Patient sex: M
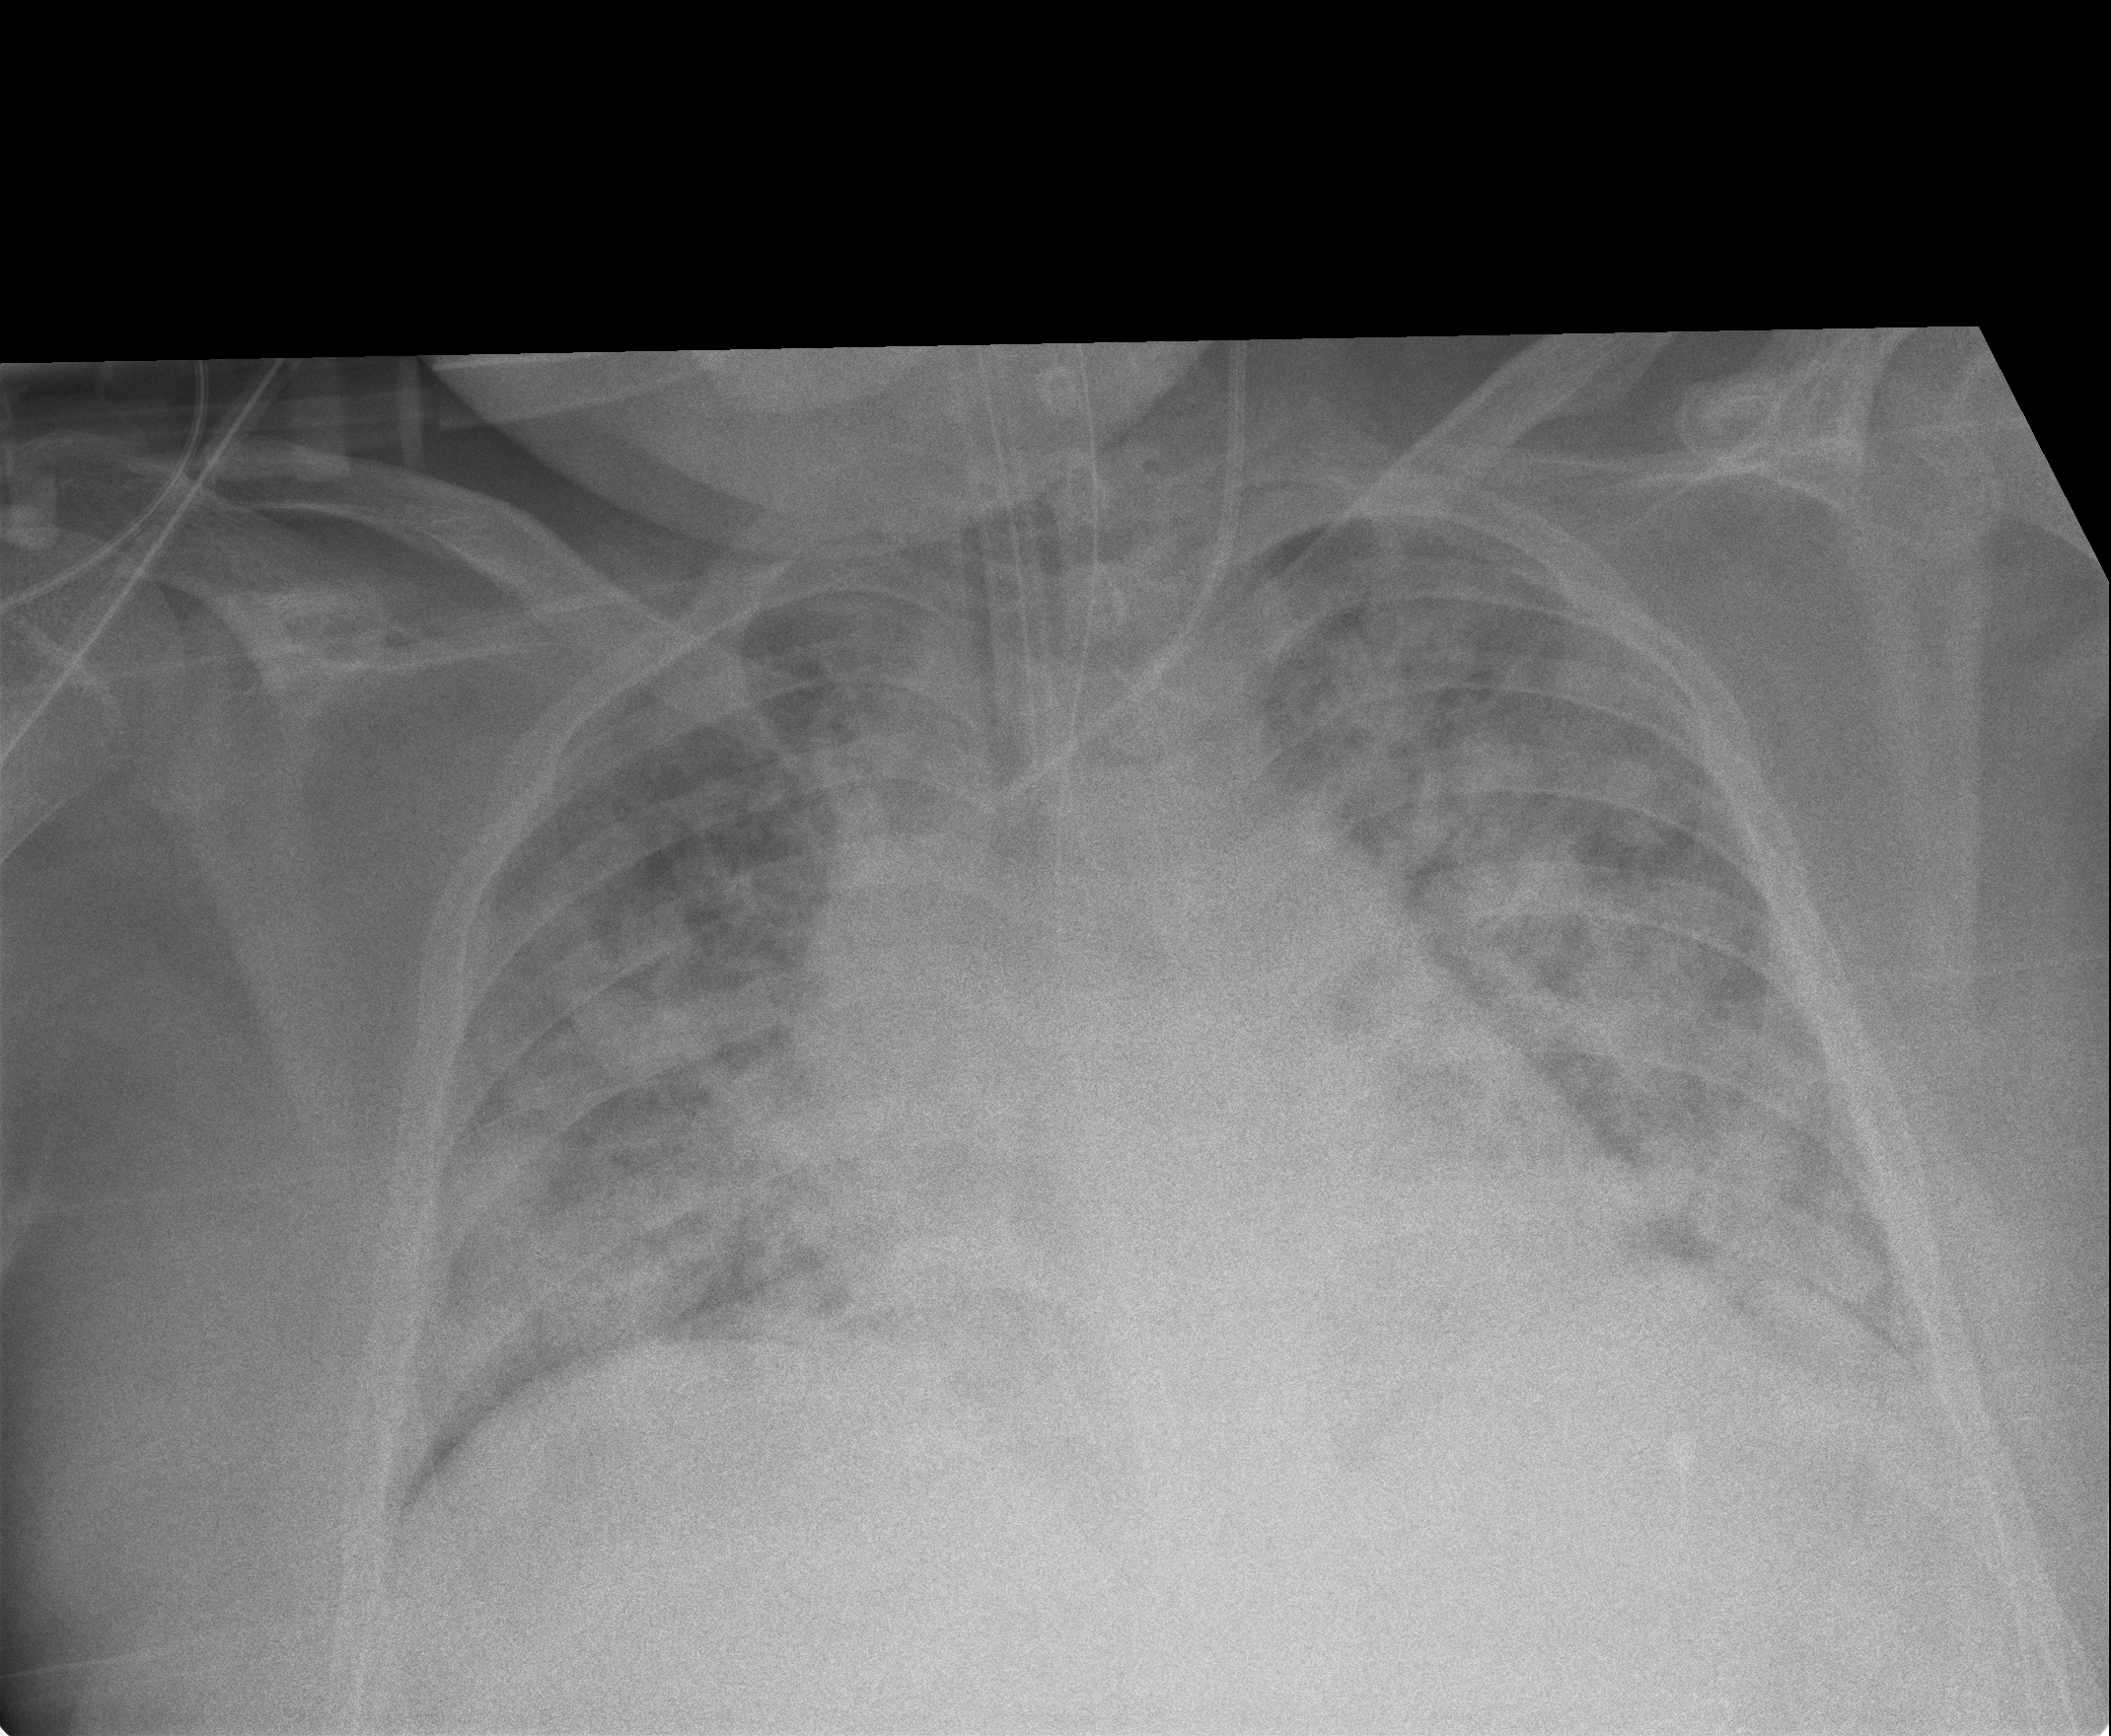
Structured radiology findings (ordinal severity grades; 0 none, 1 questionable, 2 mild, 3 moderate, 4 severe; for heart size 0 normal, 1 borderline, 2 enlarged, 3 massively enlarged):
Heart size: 2
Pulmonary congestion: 0
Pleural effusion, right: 0
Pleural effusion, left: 2
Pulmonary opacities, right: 3
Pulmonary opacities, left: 3
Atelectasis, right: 2
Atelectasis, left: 2